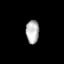
Tissue: lung
Cell type: Epithelial cells
Senescence score: 0.2394
Nuclear area (px): 301
Mean DAPI intensity: 179.615